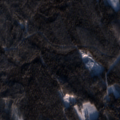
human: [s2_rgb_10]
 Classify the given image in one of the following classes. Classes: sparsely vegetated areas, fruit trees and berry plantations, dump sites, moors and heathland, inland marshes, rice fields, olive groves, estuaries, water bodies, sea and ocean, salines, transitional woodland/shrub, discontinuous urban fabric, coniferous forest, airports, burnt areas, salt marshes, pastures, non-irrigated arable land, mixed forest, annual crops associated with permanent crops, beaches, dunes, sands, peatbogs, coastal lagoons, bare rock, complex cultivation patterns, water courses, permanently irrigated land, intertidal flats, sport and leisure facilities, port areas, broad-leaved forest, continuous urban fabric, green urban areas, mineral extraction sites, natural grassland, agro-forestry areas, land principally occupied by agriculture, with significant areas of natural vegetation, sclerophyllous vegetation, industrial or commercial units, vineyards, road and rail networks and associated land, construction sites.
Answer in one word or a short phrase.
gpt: coniferous forest, mixed forest